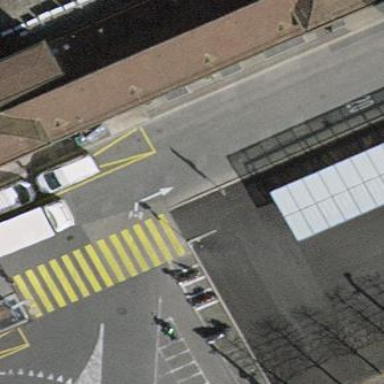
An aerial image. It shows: Motorcycle parking area.